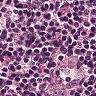
Metastatic tissue present: no